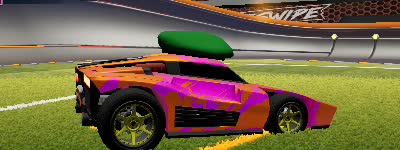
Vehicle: breakout